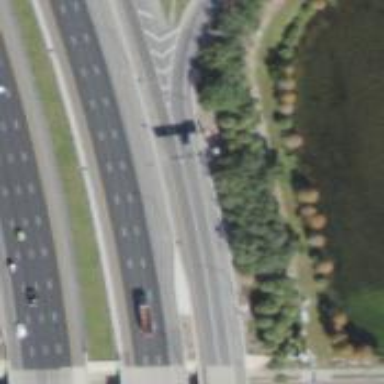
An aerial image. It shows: Motorway junction.